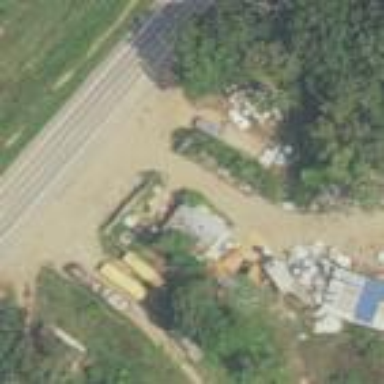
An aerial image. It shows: Scrap yard located in industrial area.